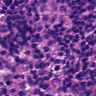
Metastatic tissue present: no